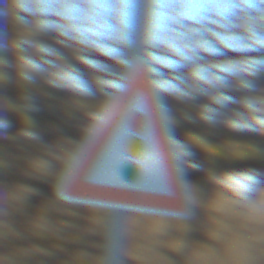
Verkehrszeichen: Lichtzeichenanlage
Umgebung: Outdoor, Nature
Tageszeit: MorningAfternoon
Wetter: Clear
Licht: Natural
Jahreszeit: NotSpecified
Kontrast: HighContrast